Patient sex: F
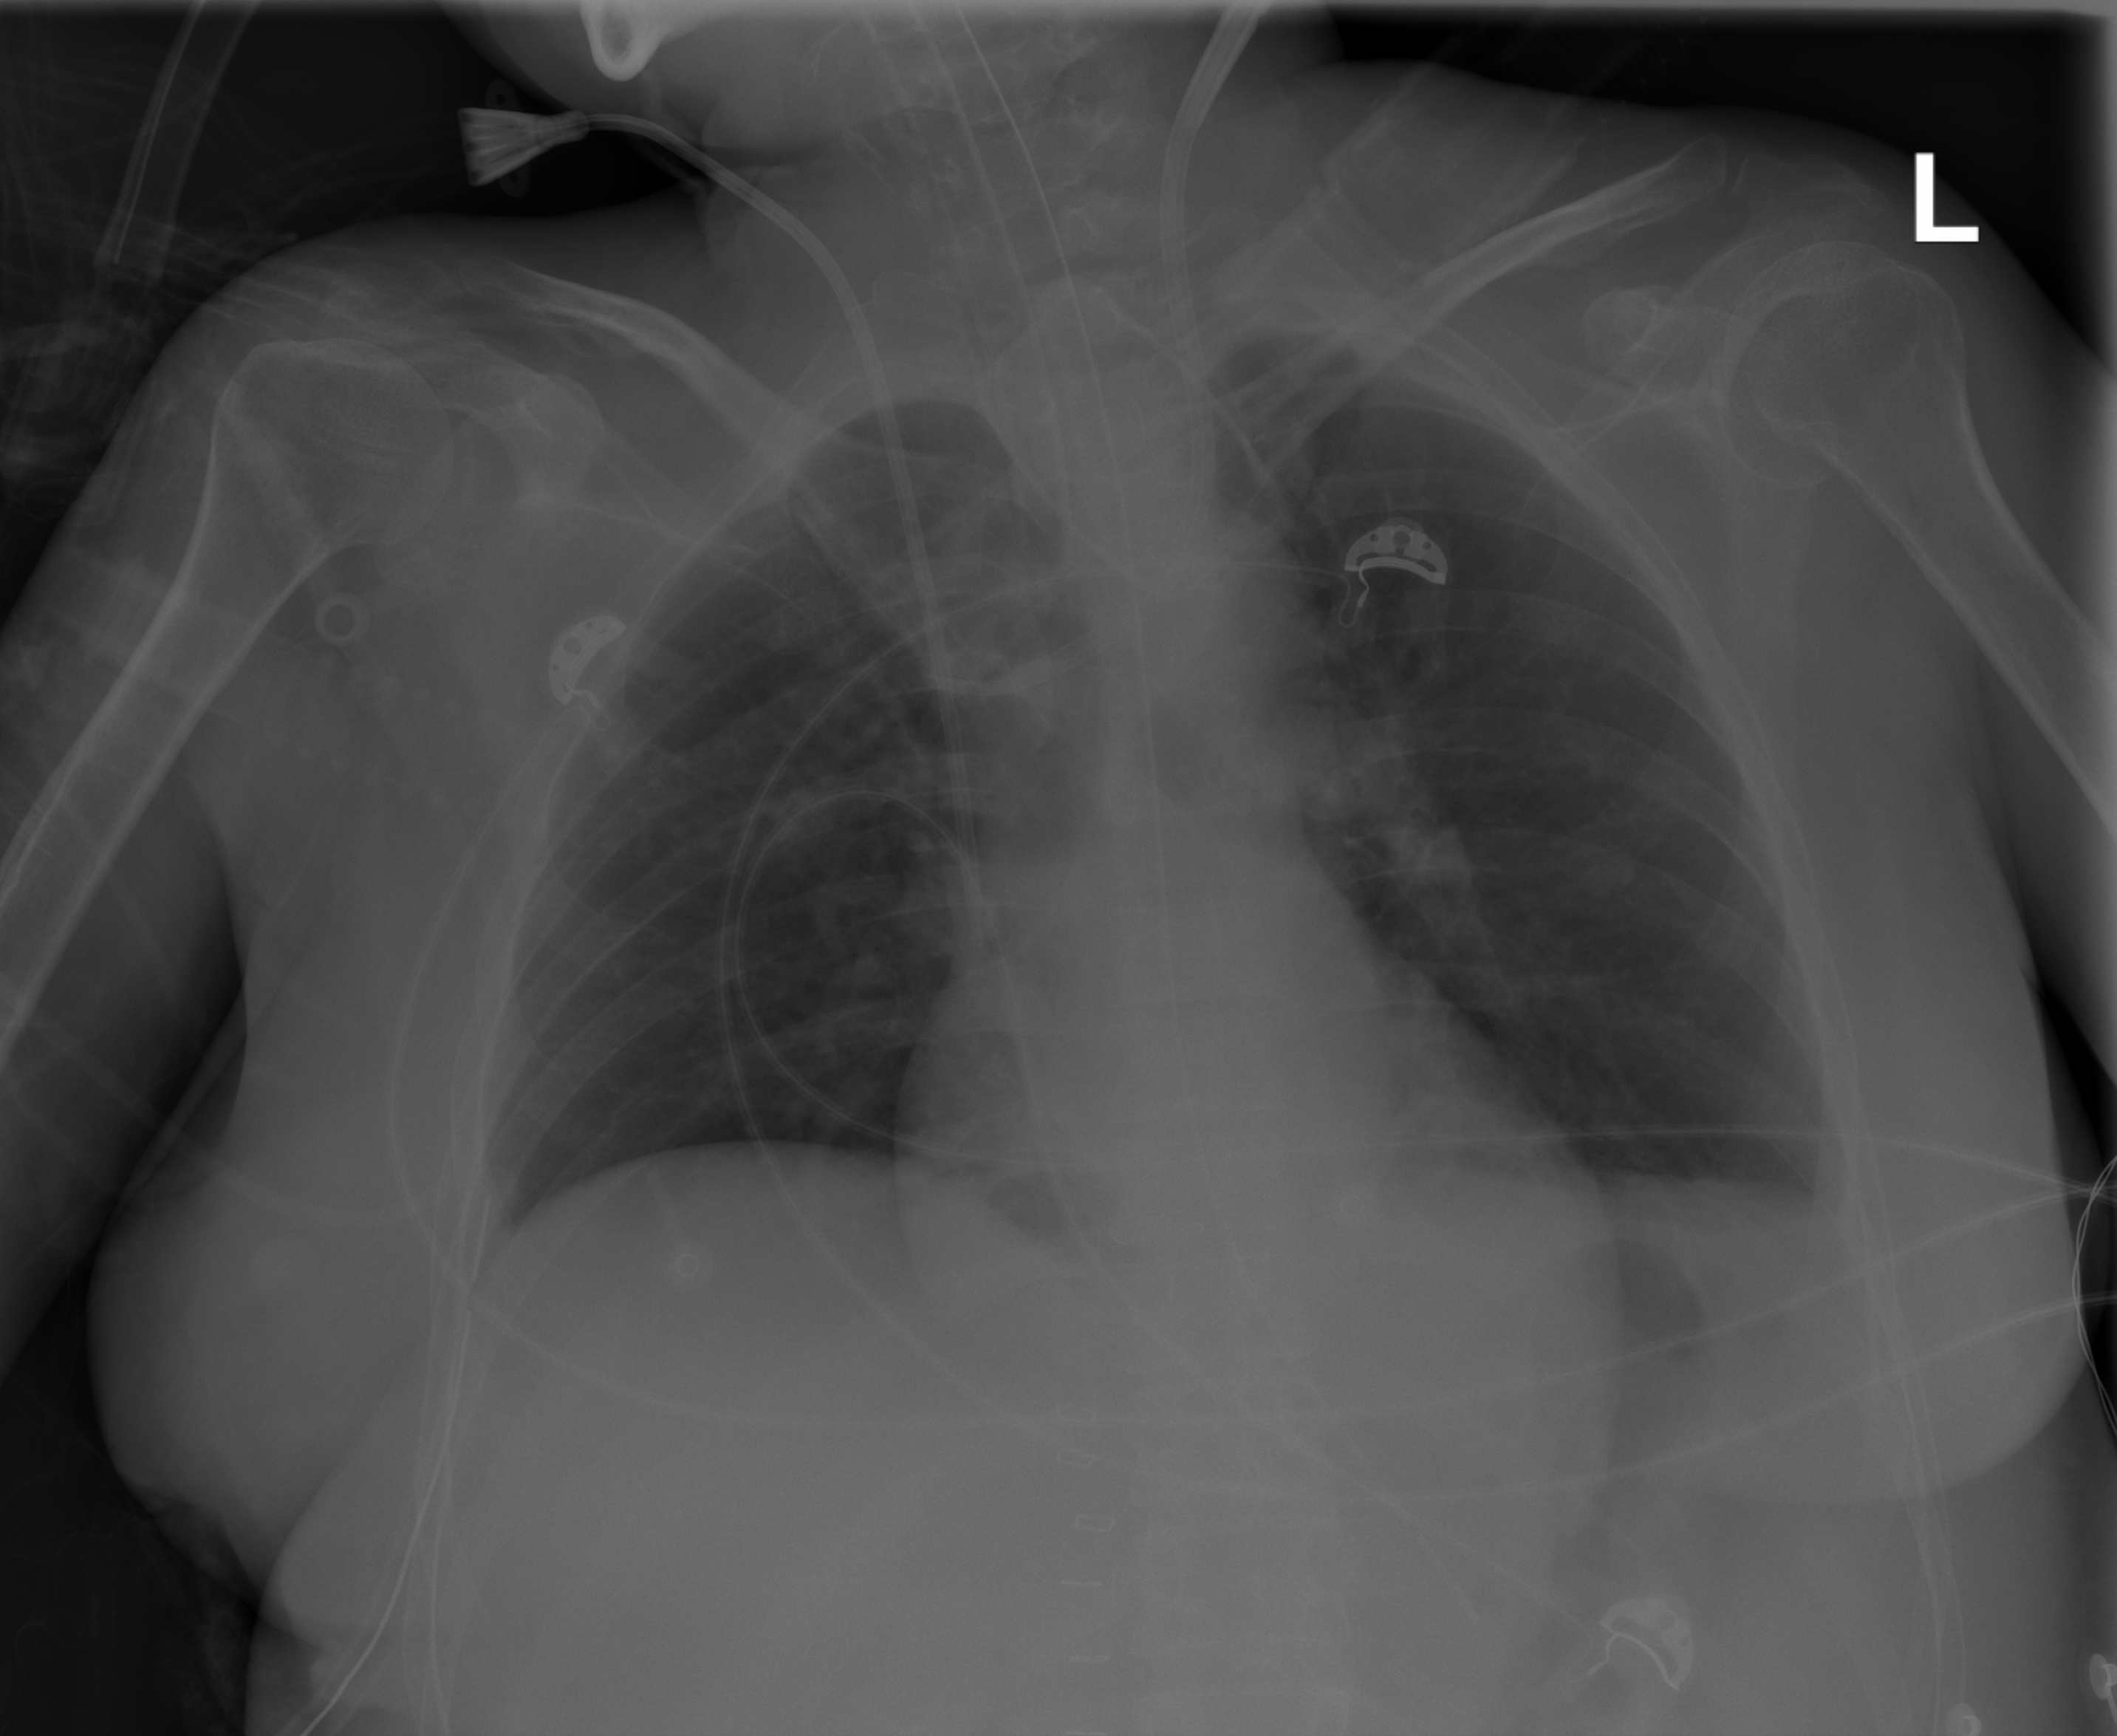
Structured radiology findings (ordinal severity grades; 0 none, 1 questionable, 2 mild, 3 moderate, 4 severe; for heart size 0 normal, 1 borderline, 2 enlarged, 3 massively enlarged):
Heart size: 0
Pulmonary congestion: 0
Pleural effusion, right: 0
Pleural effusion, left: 2
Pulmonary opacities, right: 0
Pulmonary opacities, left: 0
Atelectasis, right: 0
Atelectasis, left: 0